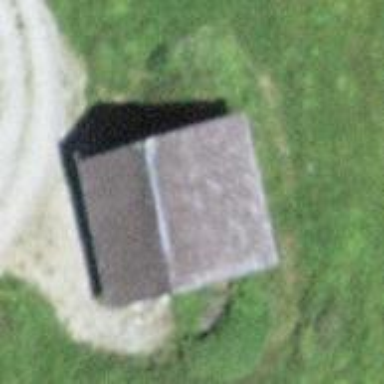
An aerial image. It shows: Rural barn.